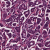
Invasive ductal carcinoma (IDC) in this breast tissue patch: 1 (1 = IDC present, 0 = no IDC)